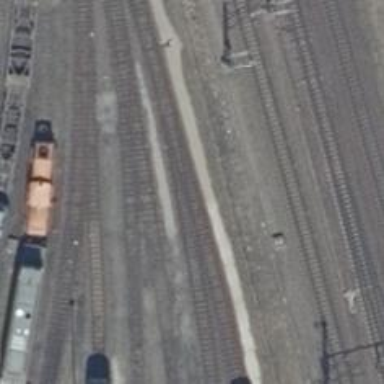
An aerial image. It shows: Railway switch.